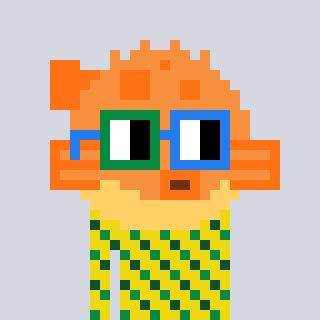
a pixel art character with square green and blue glasses, a pufferfish-shaped head and a yellow-colored body on a cool background